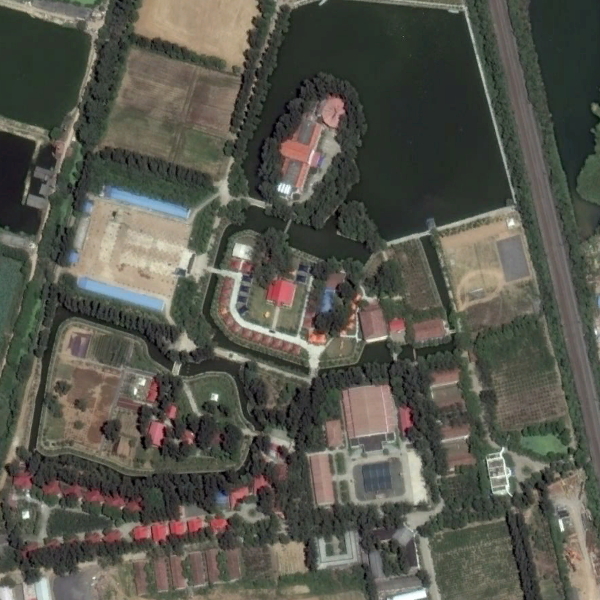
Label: Resort